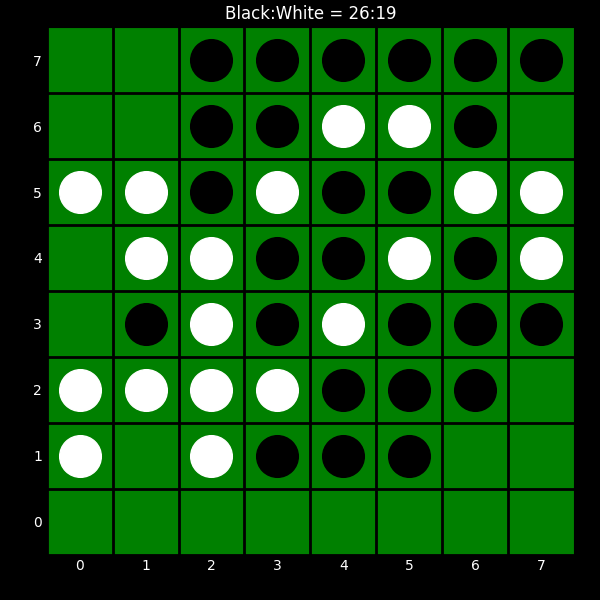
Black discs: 26
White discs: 19